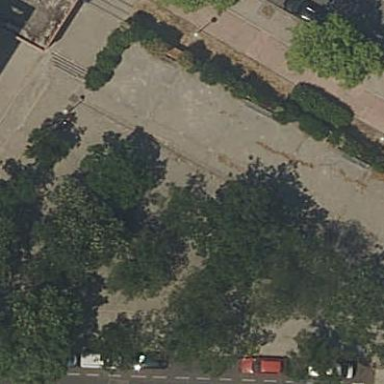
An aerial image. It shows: Park.